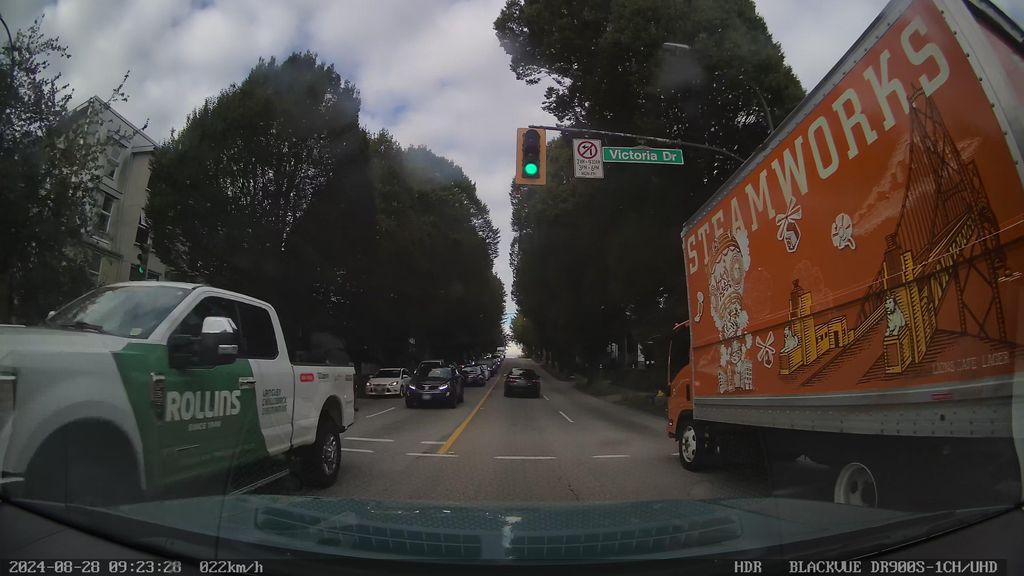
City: vancouver